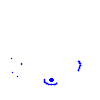
Particle: kaon